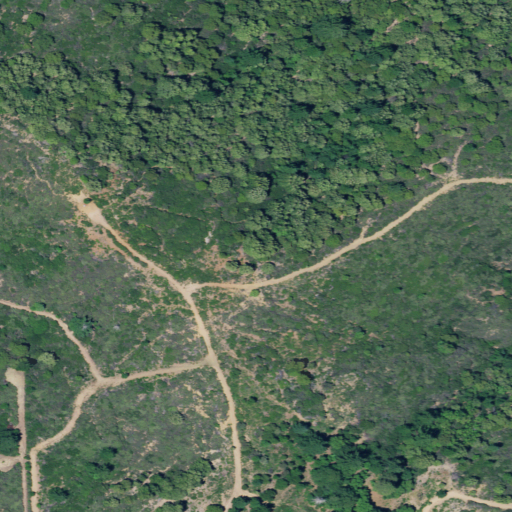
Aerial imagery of mountain in California named Ward Mountain containing shrub, evergreen forest, and mixed forest